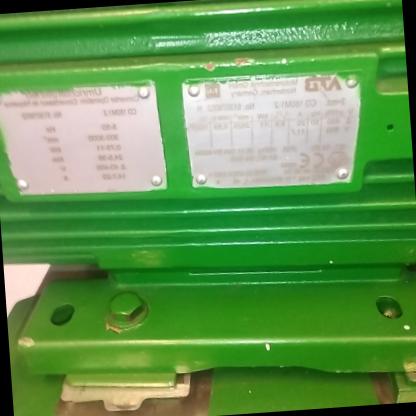
Klasa: tabliczka-znamionowa